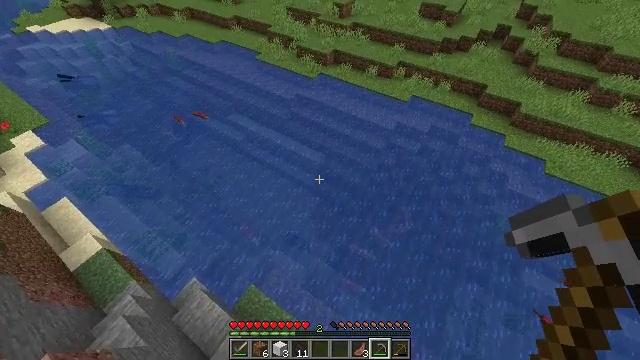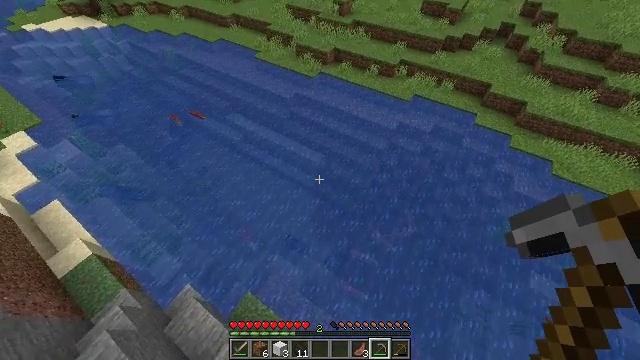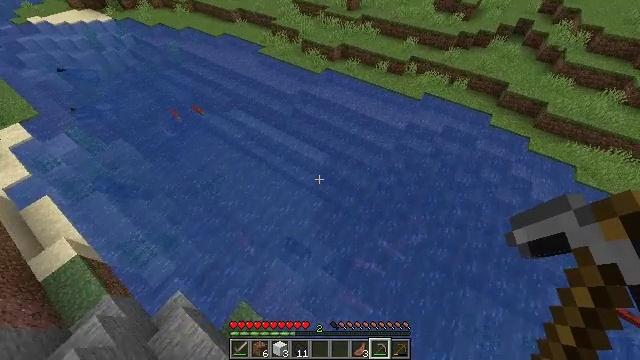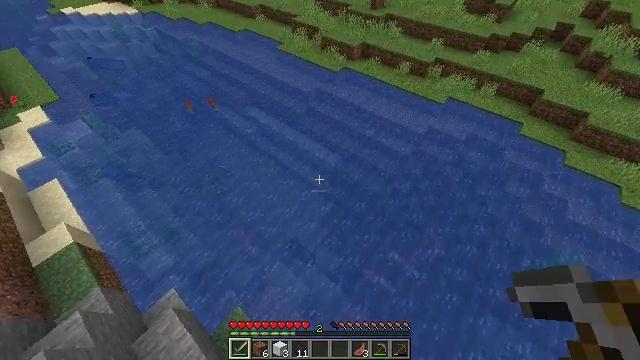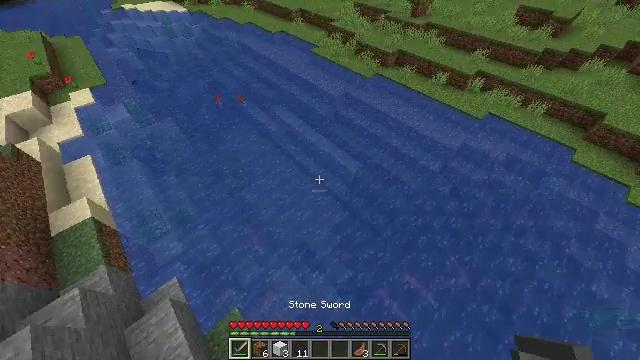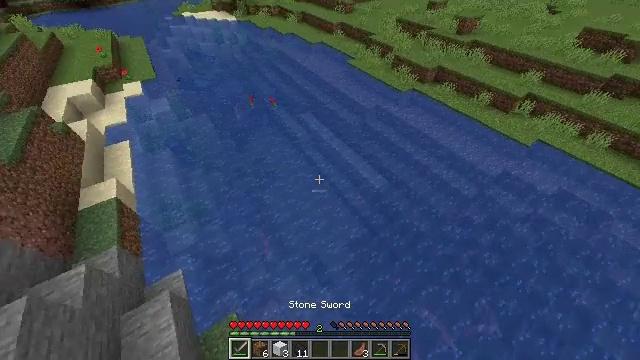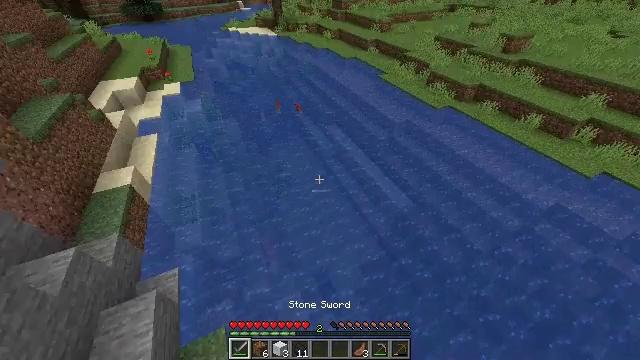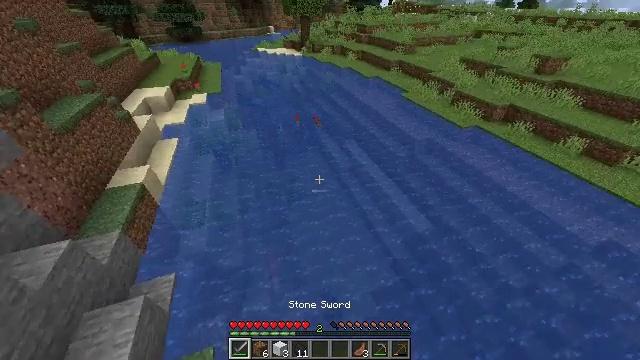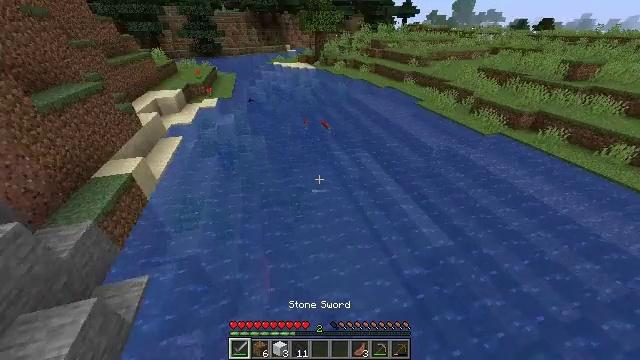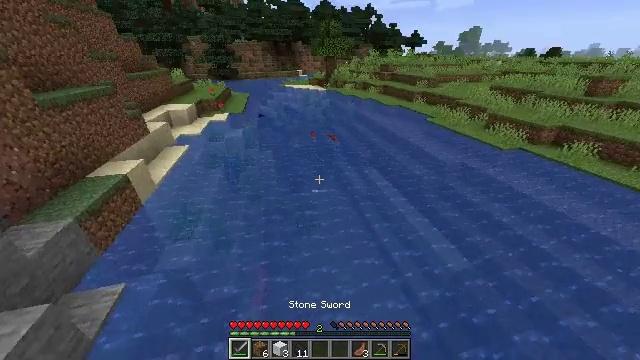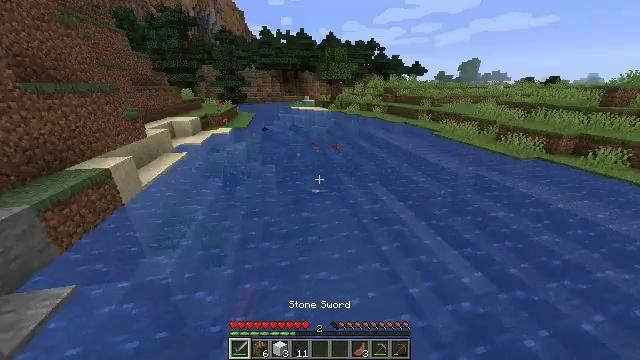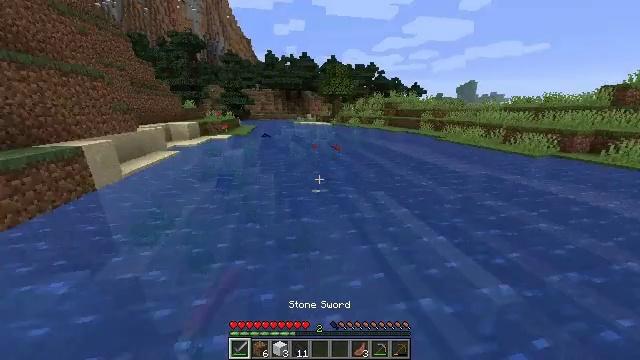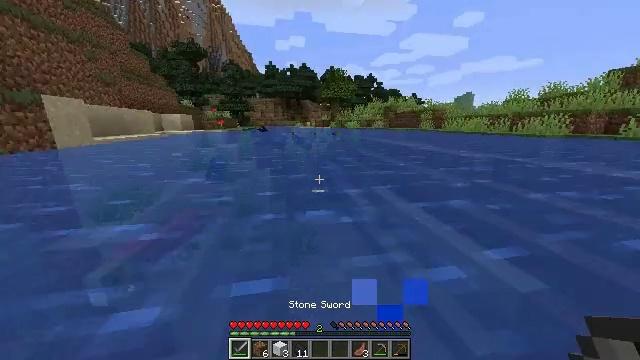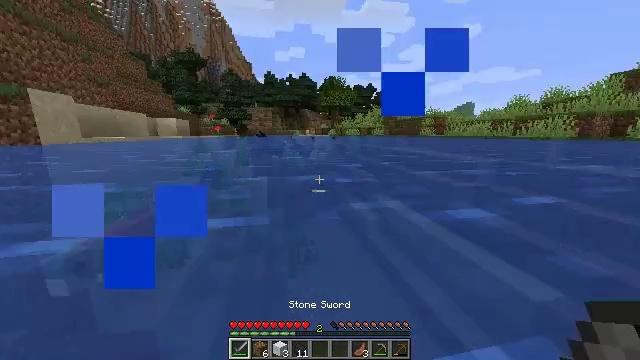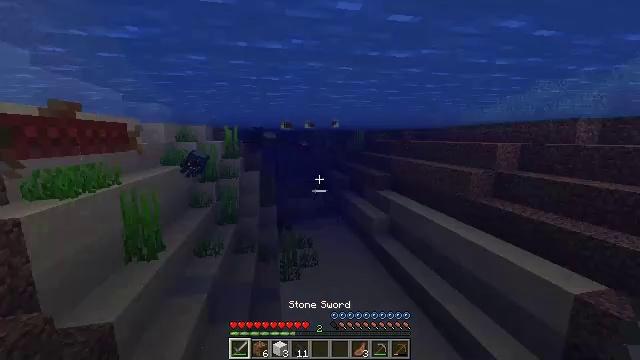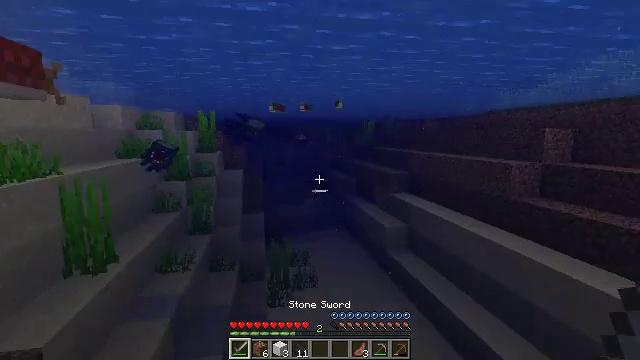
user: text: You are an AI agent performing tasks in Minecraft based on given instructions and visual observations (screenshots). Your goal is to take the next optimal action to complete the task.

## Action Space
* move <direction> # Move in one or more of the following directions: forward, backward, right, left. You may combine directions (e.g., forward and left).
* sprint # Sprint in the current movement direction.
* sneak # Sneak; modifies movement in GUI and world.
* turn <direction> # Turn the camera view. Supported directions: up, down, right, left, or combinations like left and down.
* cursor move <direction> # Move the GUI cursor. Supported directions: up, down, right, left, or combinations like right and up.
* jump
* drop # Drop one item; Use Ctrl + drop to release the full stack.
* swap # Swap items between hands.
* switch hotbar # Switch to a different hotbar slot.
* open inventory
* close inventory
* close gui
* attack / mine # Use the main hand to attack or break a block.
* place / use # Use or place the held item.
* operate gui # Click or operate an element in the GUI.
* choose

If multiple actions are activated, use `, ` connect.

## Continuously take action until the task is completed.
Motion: motion action
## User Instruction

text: Fish and kill the salmon.
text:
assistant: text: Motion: move forward, jump
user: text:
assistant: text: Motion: move forward, turn left, jump
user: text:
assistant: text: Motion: move forward, turn left, jump, switch to hotbar 1
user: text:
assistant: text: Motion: move forward, turn left and up, jump, switch to hotbar 1
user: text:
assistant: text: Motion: move forward, turn left and up, switch to hotbar 1
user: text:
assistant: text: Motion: move forward, turn left and up, switch to hotbar 1
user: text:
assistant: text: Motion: move forward, turn left and up, switch to hotbar 1
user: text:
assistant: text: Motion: move forward, turn left and up
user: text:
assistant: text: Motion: move forward, turn left and up
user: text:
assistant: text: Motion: move forward, turn left and up
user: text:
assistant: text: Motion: move forward, turn up
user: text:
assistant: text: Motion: move forward, turn up
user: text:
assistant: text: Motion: move forward, turn up
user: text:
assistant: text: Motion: move forward, turn up
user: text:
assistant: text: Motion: move forward, turn up
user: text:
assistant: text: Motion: move forward
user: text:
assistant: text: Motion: move forward
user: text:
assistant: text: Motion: move forward, sprint
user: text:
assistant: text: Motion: move forward, sprint
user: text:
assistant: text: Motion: move forward, sprint
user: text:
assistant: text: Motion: move forward, sprint
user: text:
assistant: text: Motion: move forward, turn up
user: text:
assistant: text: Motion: move forward, turn left and up
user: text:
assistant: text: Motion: move forward, turn left and up
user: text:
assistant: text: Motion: move forward, turn left and up
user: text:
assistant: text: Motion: move forward, turn left and up
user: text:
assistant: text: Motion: move forward, turn left
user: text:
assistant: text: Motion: move forward, turn down
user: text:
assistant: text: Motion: move forward
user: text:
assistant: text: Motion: move forward